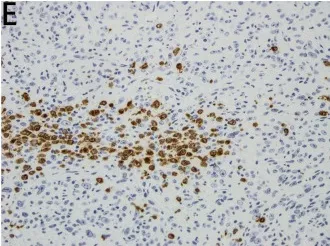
Panel (E) CD27 (x100, ++), for sarcomatoid area.
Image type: pathology (immunostaining)